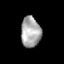
Tissue: skin
Cell type: Others
Senescence score: 0.6809
Nuclear area (px): 591
Mean DAPI intensity: 169.042